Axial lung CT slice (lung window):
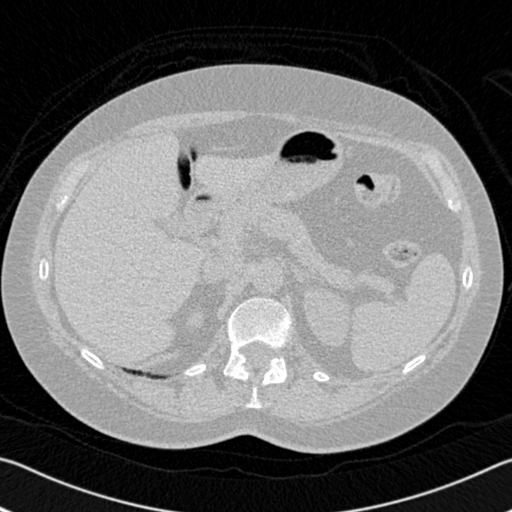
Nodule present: no